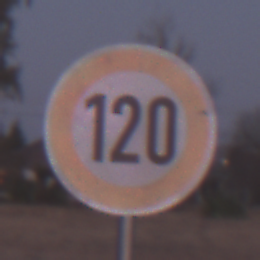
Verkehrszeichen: Geschwindigkeit120
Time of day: SunriseSunset
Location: Outdoor (Nature)
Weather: Clear
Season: NotSpecified
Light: Natural